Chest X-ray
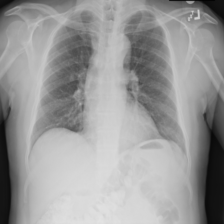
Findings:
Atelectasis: negative
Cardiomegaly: negative
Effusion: negative
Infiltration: negative
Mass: negative
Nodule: negative
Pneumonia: negative
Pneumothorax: negative
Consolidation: negative
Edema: negative
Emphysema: negative
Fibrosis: negative
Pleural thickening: negative
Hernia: negative